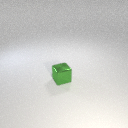
small green metal cube